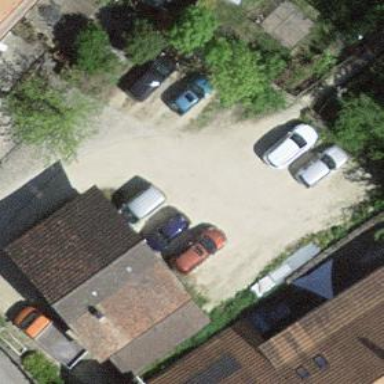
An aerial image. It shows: Barn.